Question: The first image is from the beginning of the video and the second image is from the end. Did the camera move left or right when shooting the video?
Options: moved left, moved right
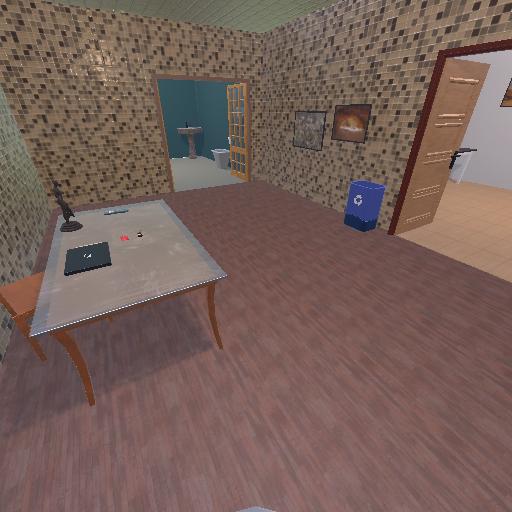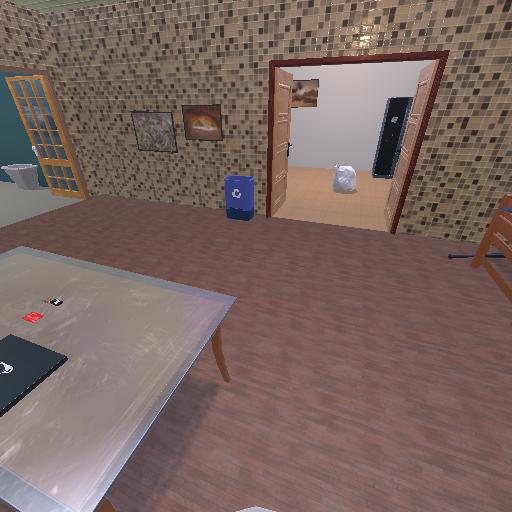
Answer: moved left